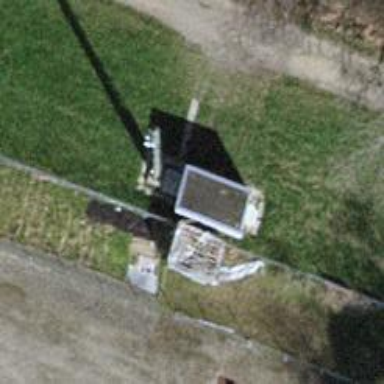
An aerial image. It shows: Man-made mast used for communication purposes.